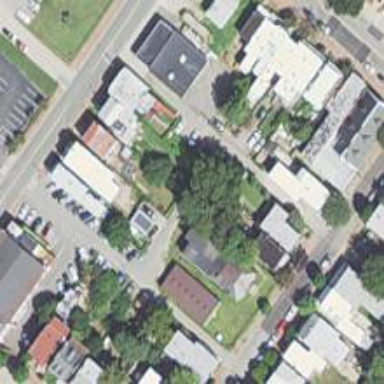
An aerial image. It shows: Alleyway designated as service road.